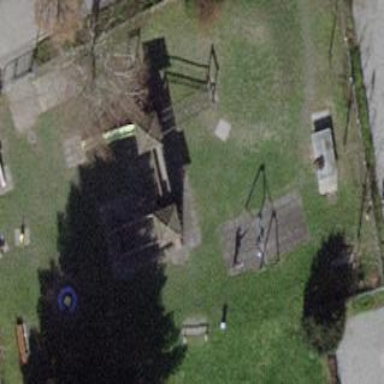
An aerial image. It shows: Playground area for leisure land.